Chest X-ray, AP view. Patient: 66 years old, sex F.
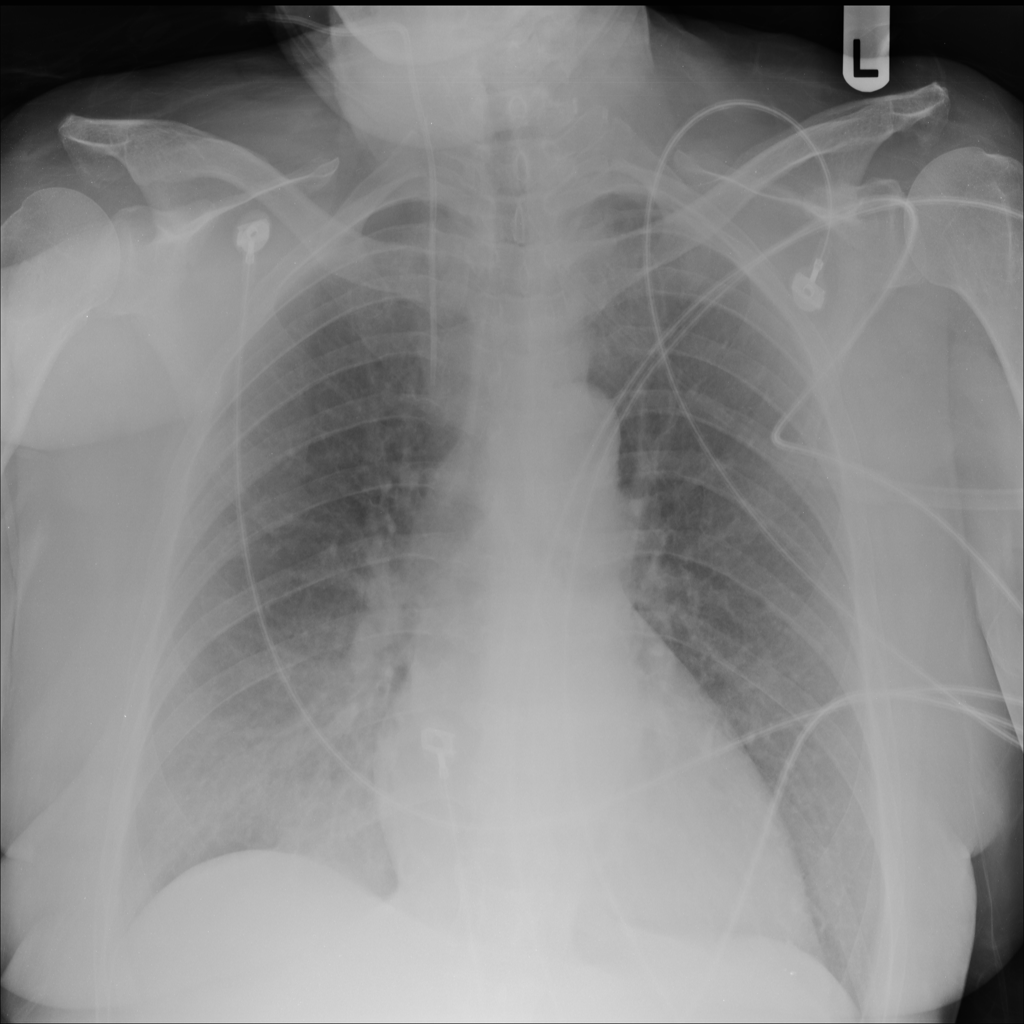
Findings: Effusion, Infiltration